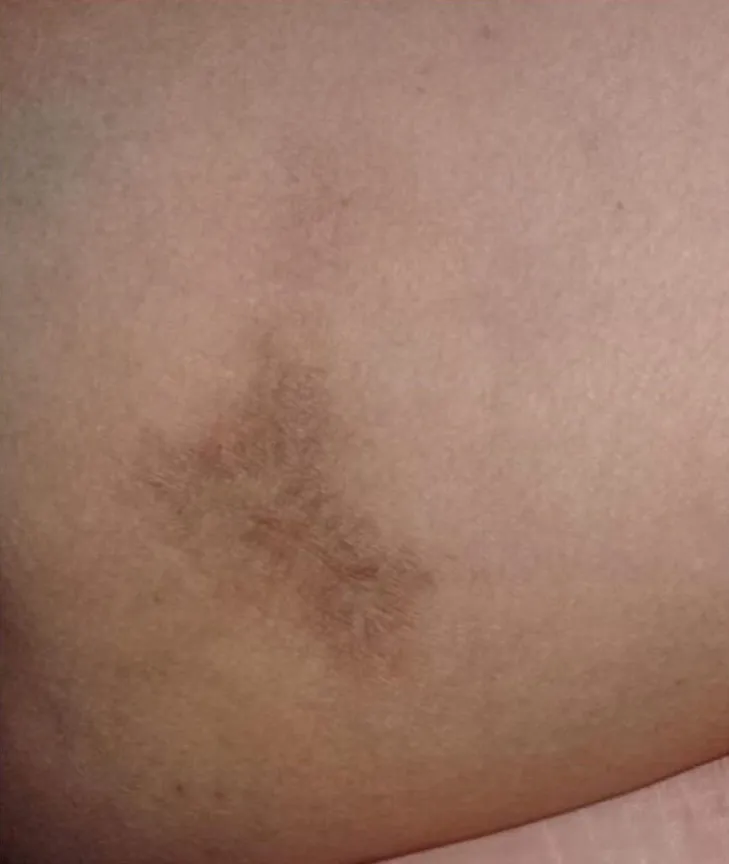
Complete remission of the lesion, discoloration, or formation of mild scar tissue.
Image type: medical_photograph (skin_photograph)